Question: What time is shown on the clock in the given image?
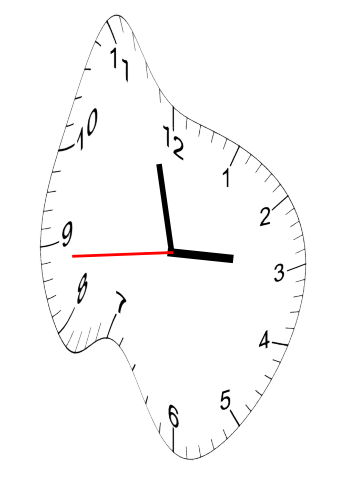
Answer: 02:57:44